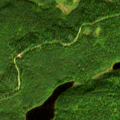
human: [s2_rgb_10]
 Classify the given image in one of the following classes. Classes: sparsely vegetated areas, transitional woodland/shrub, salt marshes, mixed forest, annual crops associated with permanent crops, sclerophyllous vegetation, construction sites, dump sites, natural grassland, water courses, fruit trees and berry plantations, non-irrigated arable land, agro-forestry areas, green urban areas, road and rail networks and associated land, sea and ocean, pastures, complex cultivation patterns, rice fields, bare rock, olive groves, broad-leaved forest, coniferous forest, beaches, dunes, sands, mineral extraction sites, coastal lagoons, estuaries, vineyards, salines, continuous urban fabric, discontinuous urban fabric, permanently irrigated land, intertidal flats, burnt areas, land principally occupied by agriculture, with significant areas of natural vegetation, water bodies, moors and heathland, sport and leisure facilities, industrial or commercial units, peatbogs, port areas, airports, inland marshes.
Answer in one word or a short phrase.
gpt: coniferous forest